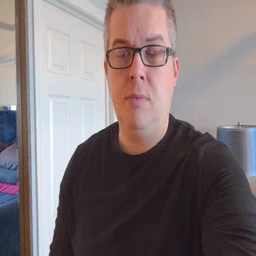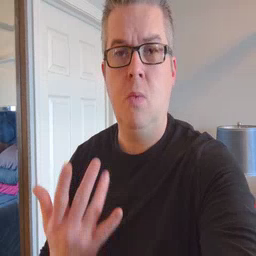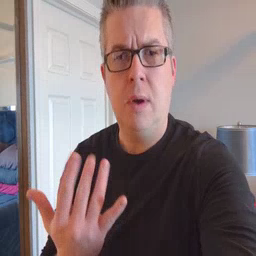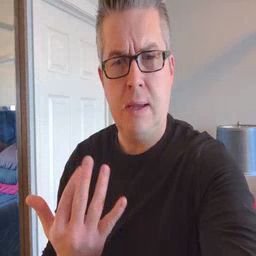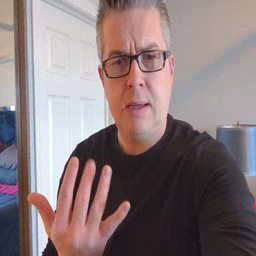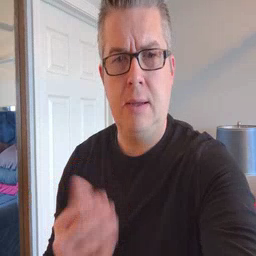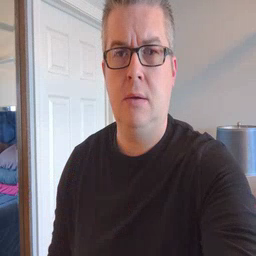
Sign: wait